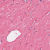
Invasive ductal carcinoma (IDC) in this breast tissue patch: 0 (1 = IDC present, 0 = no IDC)